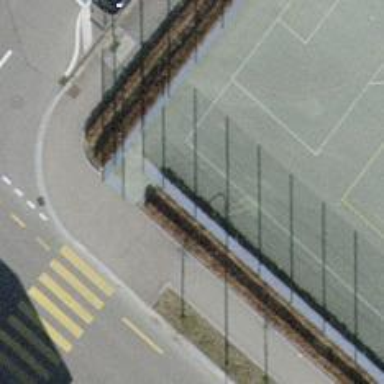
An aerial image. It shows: Entrance with barrier.